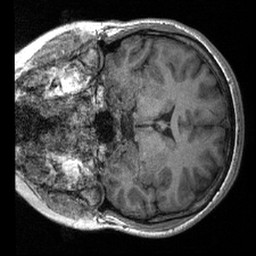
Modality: T1w
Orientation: coronal
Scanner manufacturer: siemens
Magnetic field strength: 3 T
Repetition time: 2.4 s
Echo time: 0.00213 s